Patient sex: F
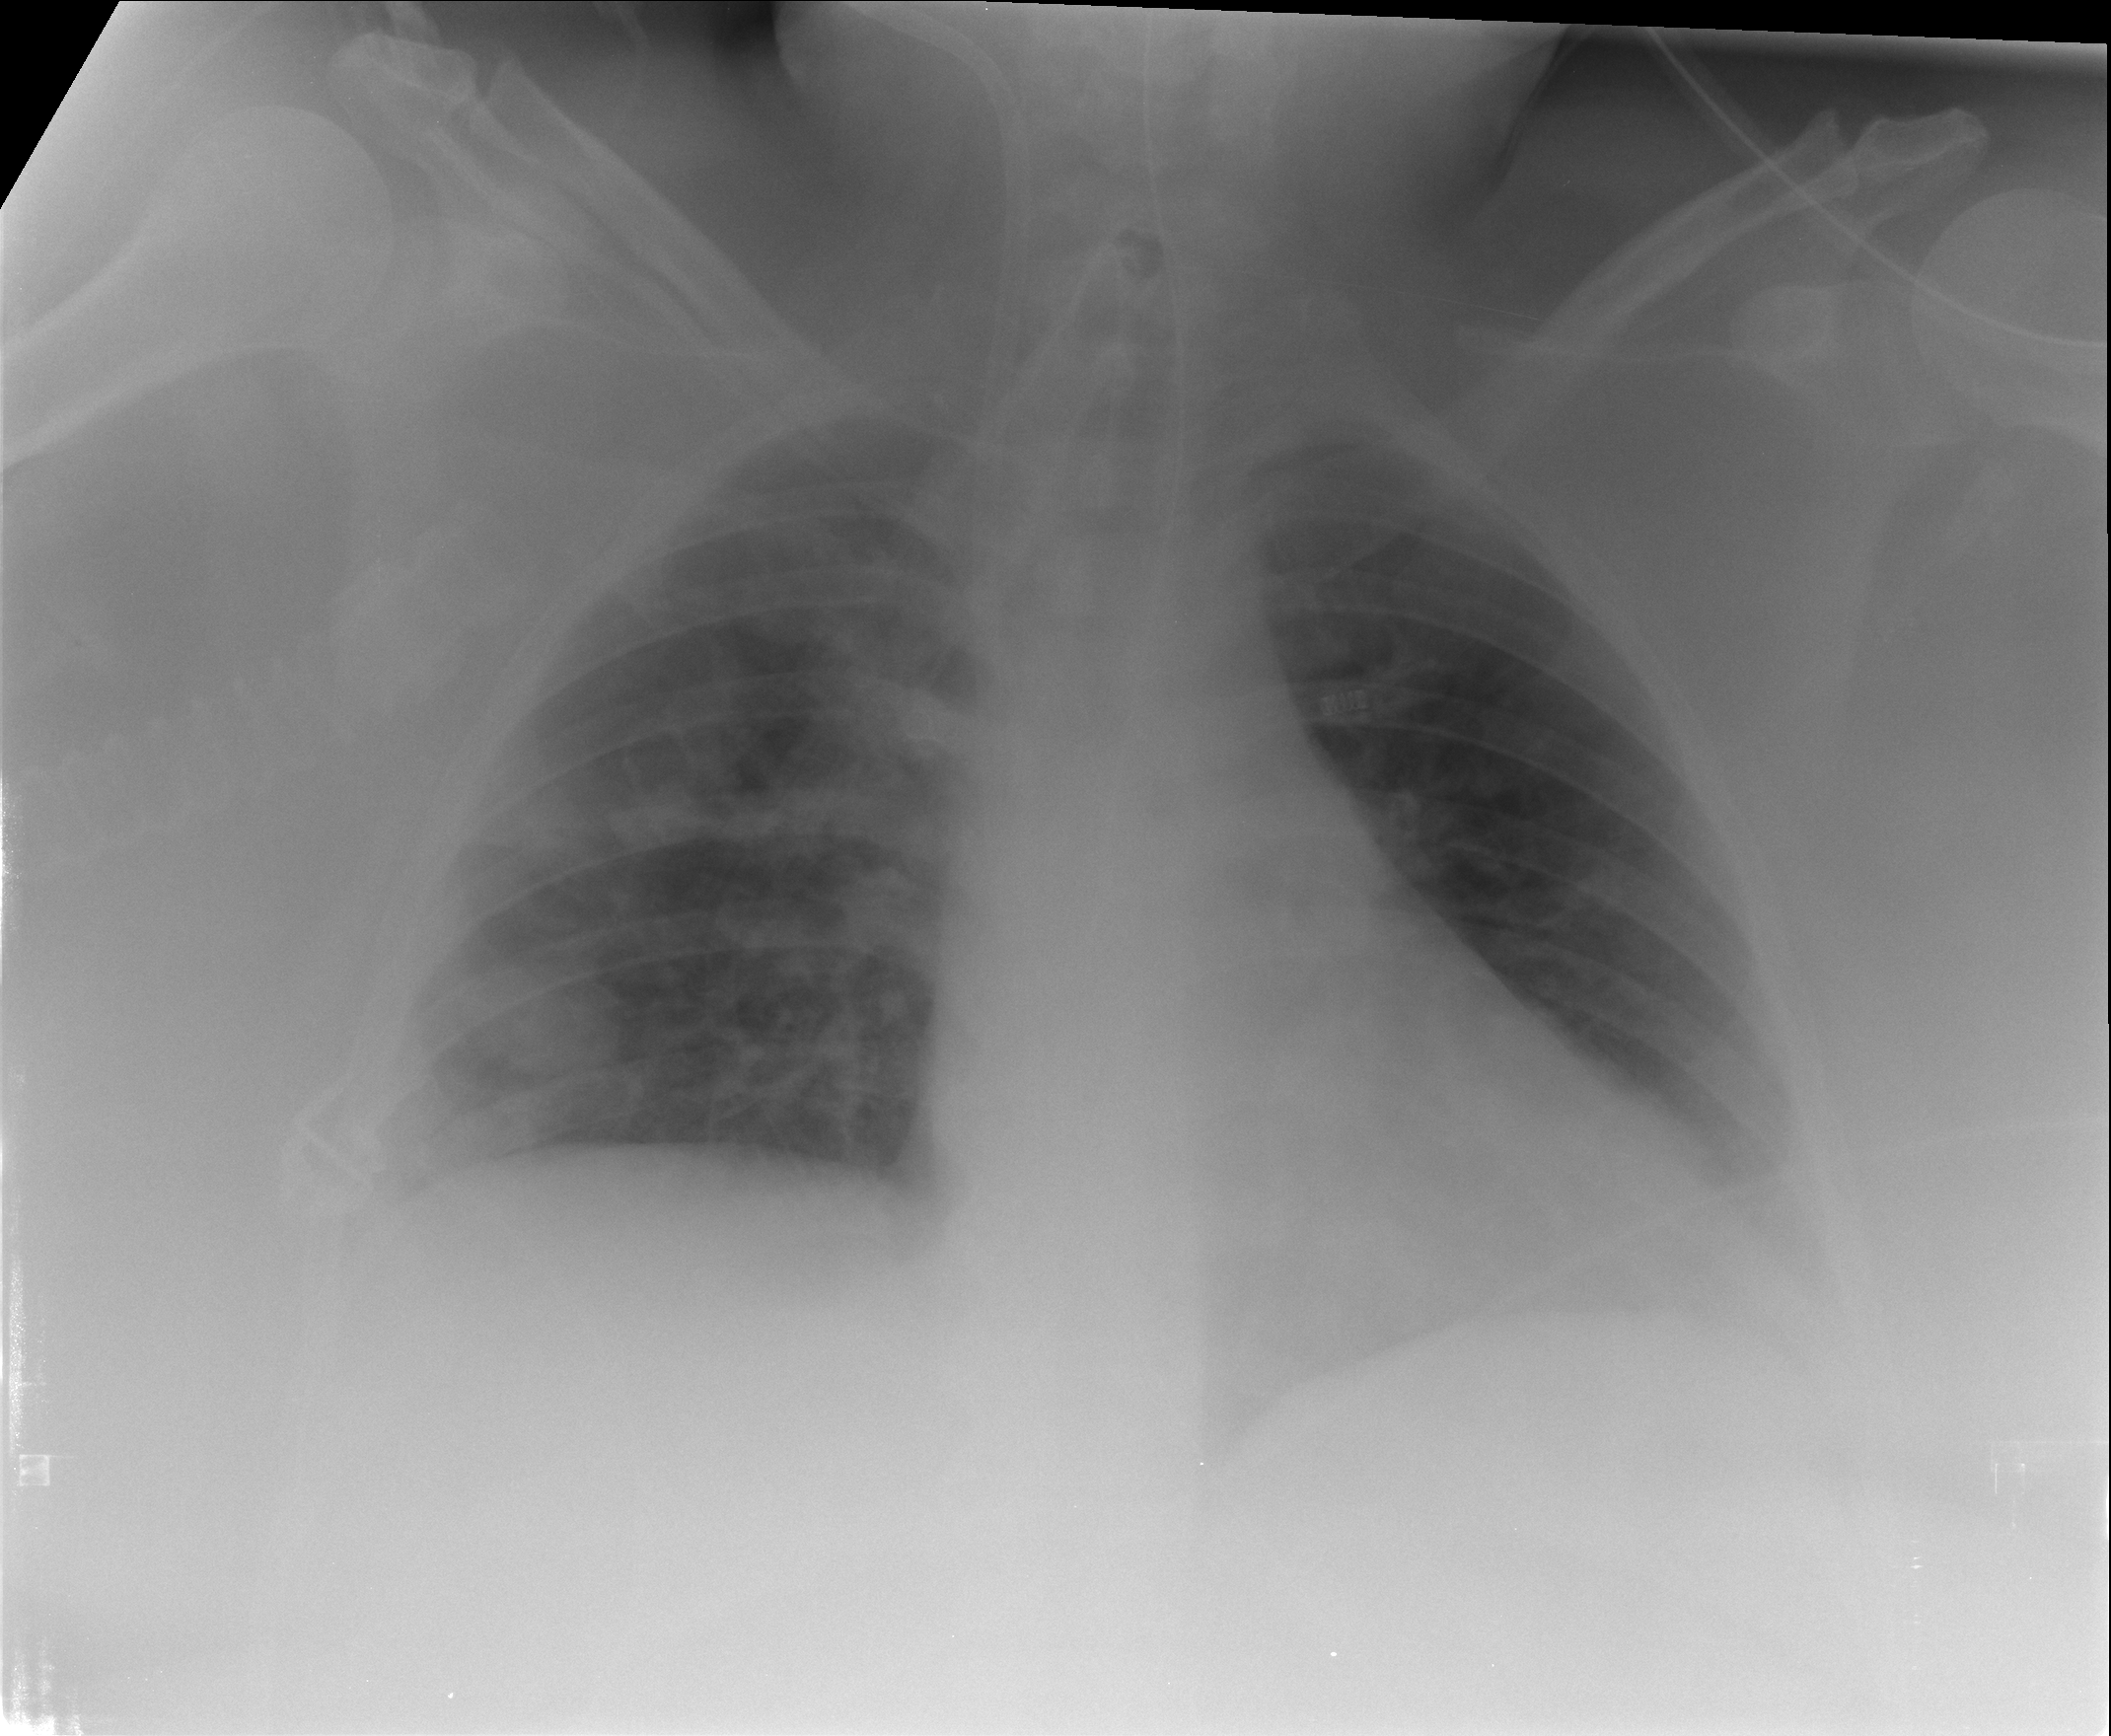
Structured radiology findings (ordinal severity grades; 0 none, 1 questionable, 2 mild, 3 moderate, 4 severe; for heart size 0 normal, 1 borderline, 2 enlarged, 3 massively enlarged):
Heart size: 1
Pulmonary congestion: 0
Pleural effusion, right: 0
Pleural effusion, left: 2
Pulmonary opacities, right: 2
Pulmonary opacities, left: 0
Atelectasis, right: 2
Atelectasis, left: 2